Field crop: maize
Growth stage: 2
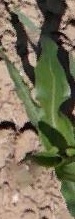
Species: maize